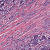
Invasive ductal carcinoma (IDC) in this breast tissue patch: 1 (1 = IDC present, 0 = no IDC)